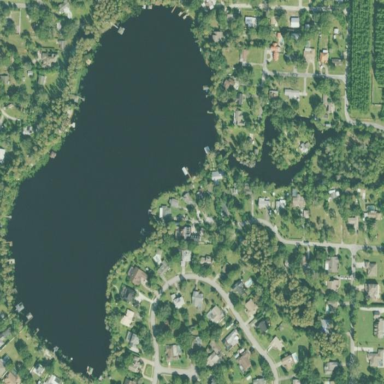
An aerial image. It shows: Serene lake surrounded by nature.